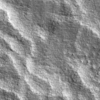
Label: not_dusty